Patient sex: M
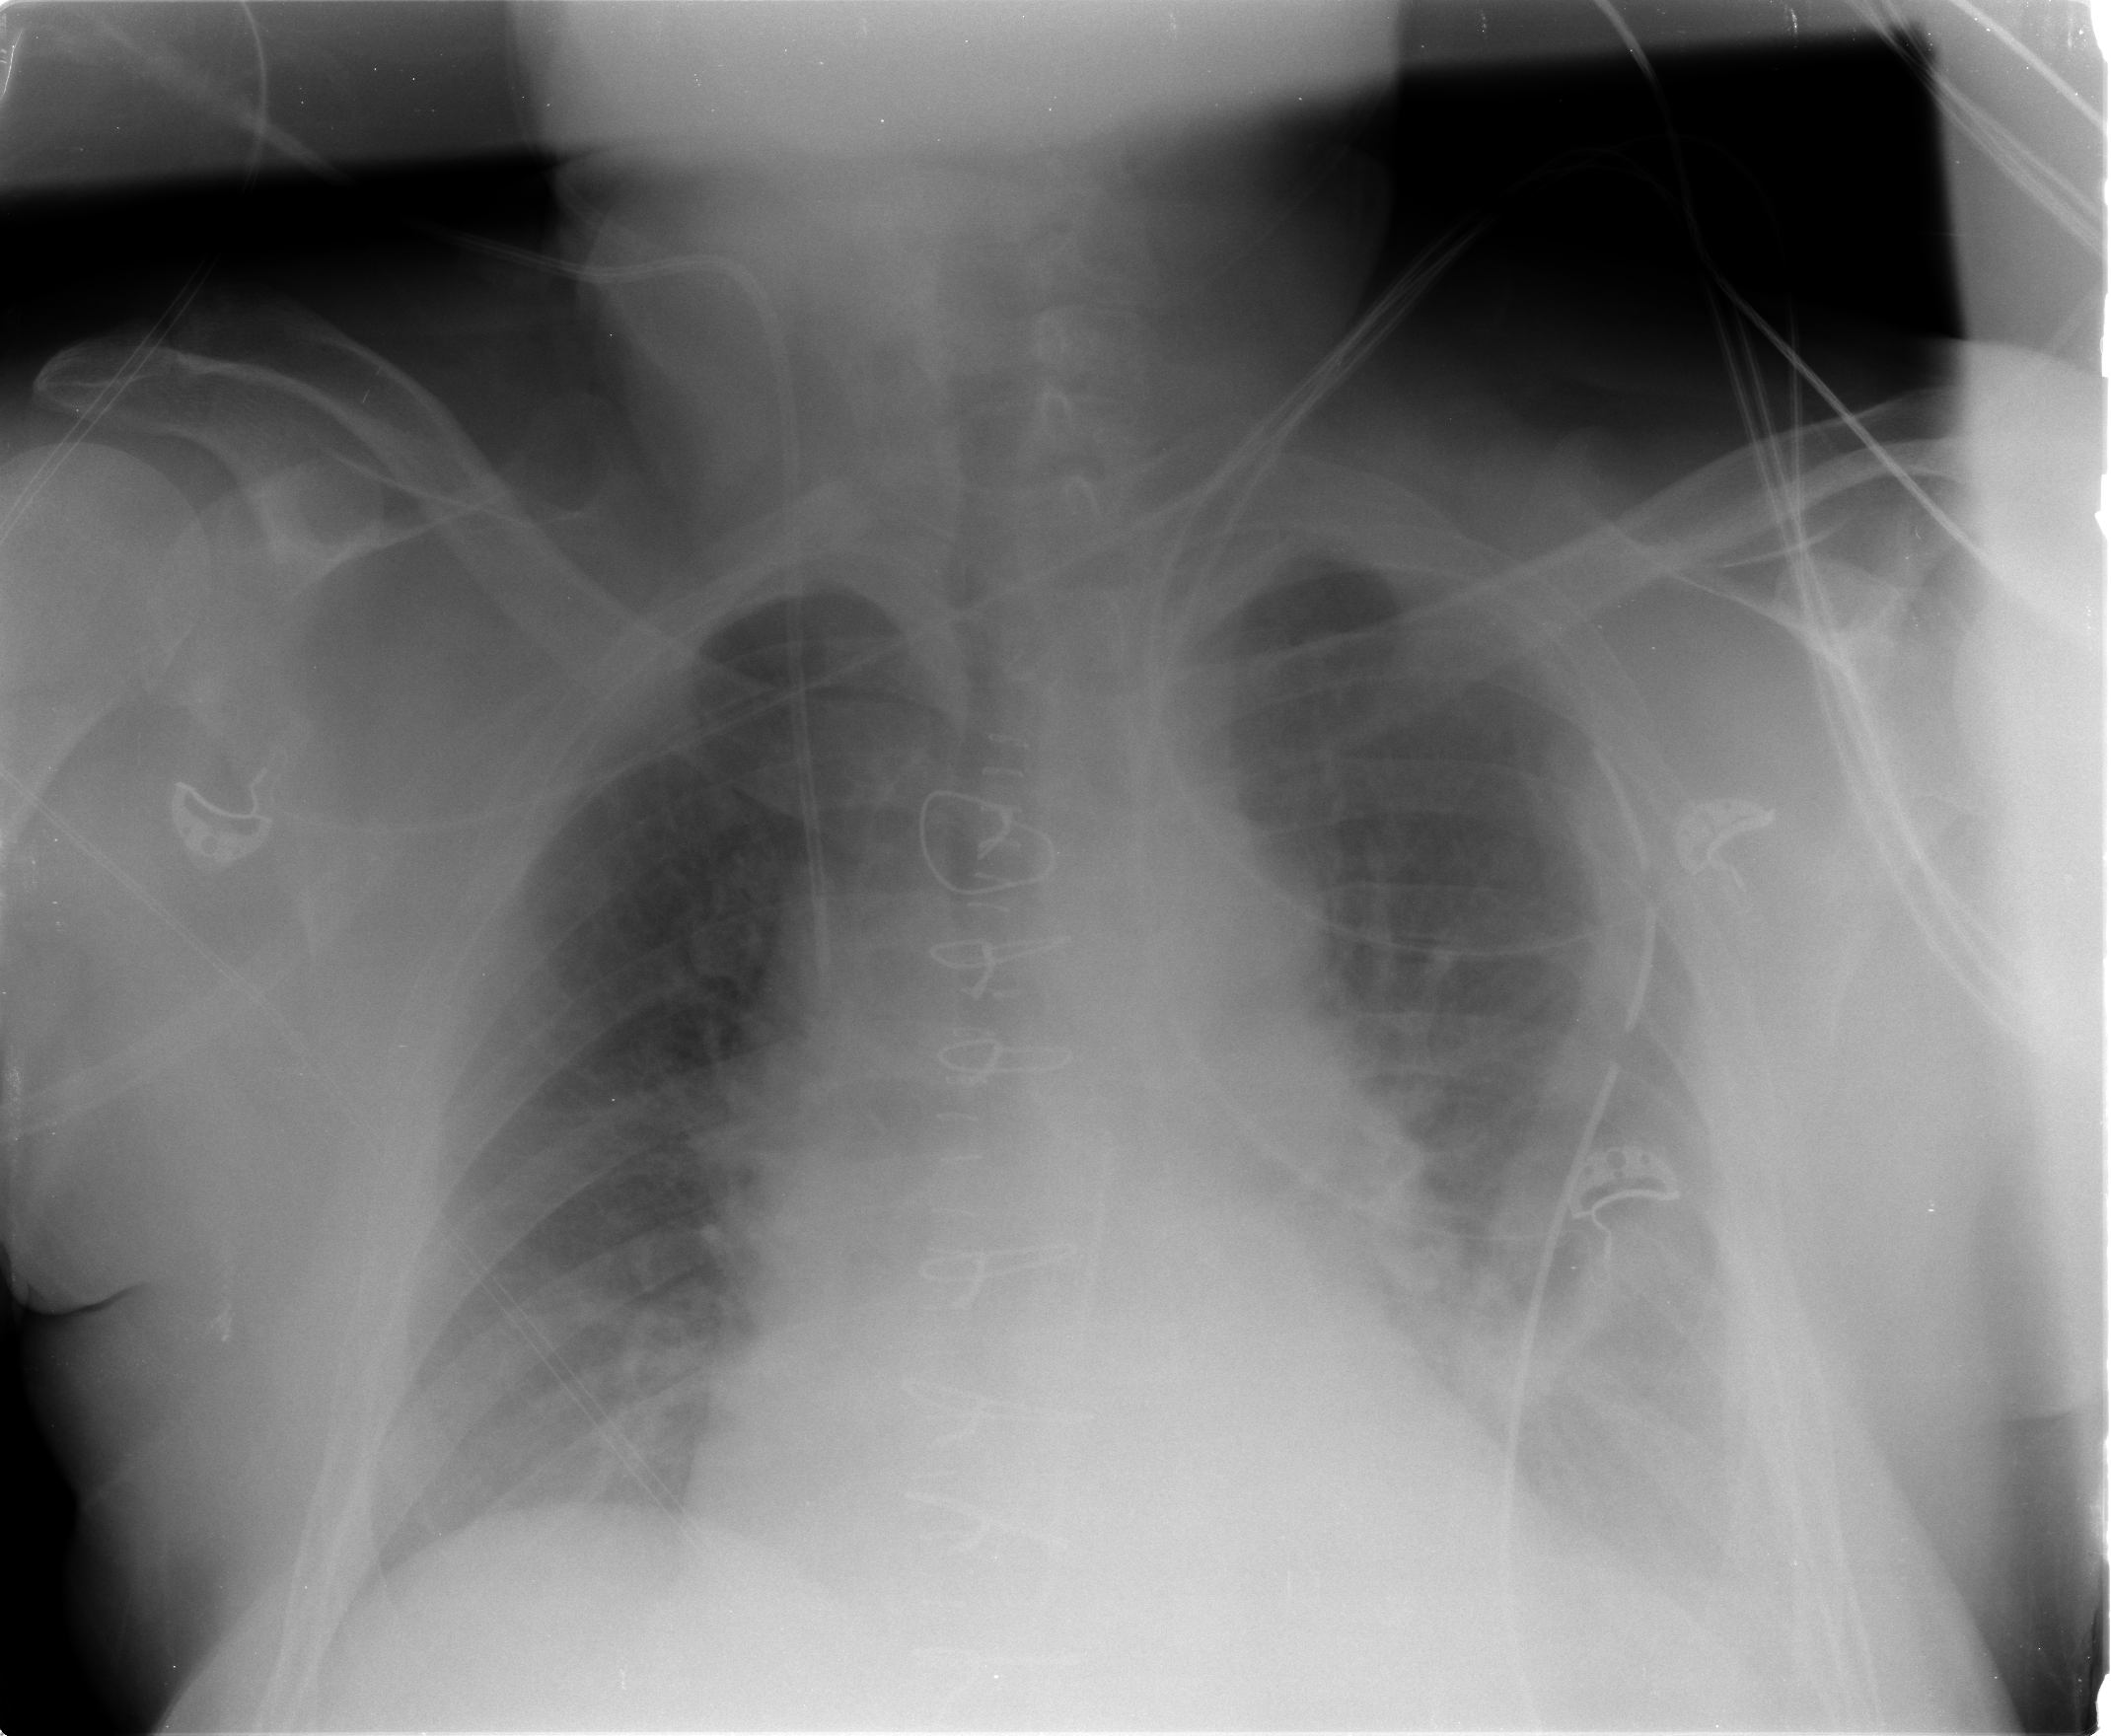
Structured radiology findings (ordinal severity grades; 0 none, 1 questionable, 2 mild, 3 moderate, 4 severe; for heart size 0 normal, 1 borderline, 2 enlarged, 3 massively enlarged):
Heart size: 0
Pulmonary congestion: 2
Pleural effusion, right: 0
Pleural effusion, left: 2
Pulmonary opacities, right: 0
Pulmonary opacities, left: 0
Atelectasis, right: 1
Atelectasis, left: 2